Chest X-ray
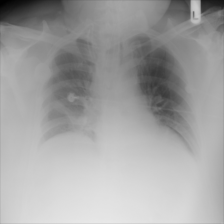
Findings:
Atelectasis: positive
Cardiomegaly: negative
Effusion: negative
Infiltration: positive
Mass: negative
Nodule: negative
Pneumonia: negative
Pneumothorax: negative
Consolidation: negative
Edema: positive
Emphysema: negative
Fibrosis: negative
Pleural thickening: negative
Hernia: negative